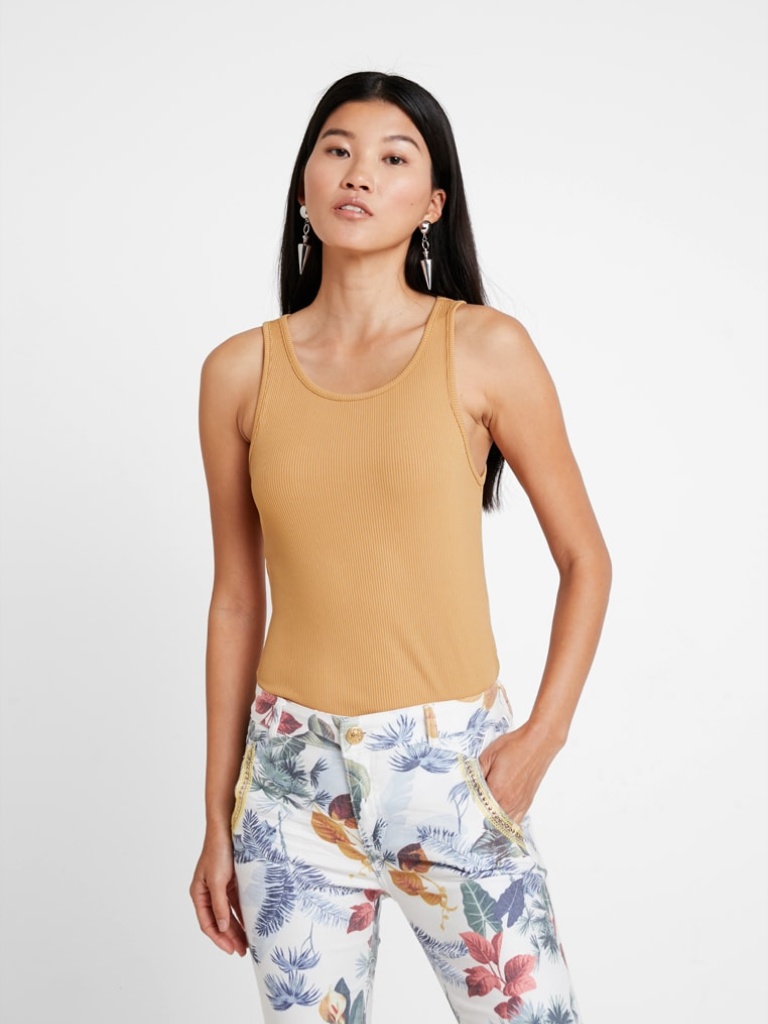
cotton tight sleeveless waist length Fully Tucked in scoop tank